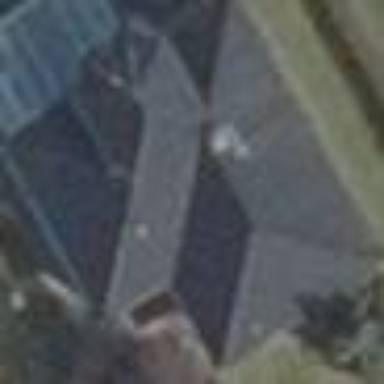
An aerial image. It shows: Simple and straightforward house.